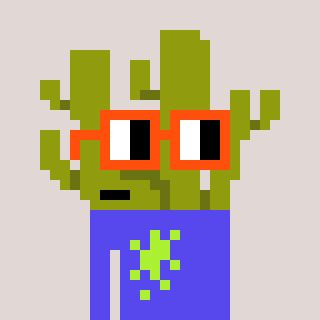
a pixel art character with square orange glasses, a cactus-shaped head and a computerblue-colored body on a warm background